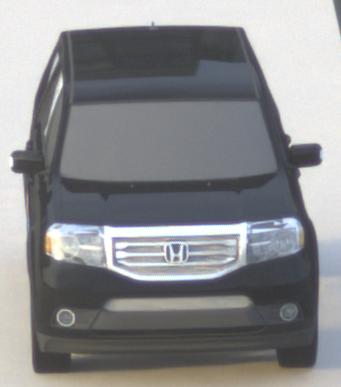
Make: Honda
Model: Pilot
Detailed model: Gen. 2 Facelift
Model produced from: 2012
Model produced until: 2015
Doors: 5
Color: black
Road condition: dry road
Daytime: sunrise or sunset
Contrast: low contrast